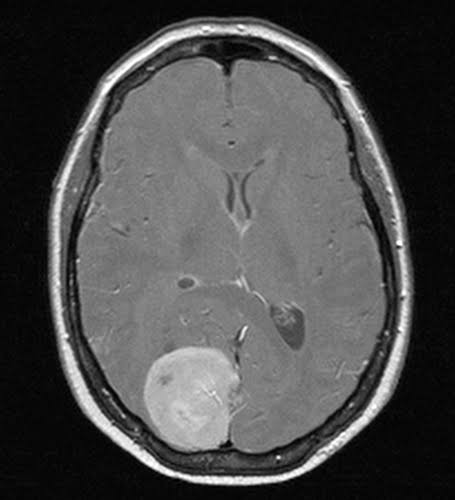
Label: meningioma